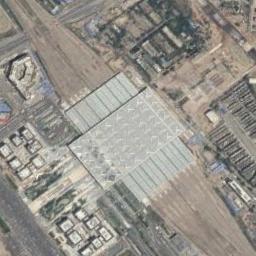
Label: railway_station